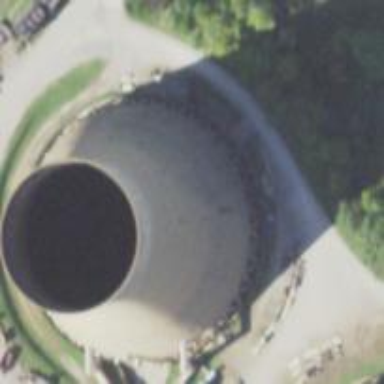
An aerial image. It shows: Industrial building featuring cooling tower.